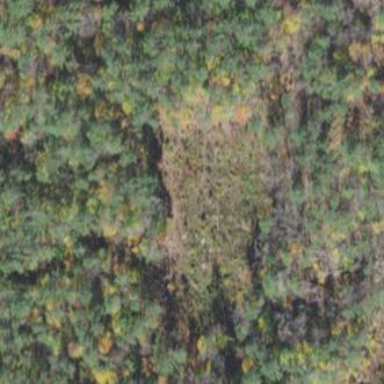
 likely man-made clearing in the landscape."